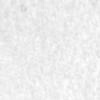
Label: no_change